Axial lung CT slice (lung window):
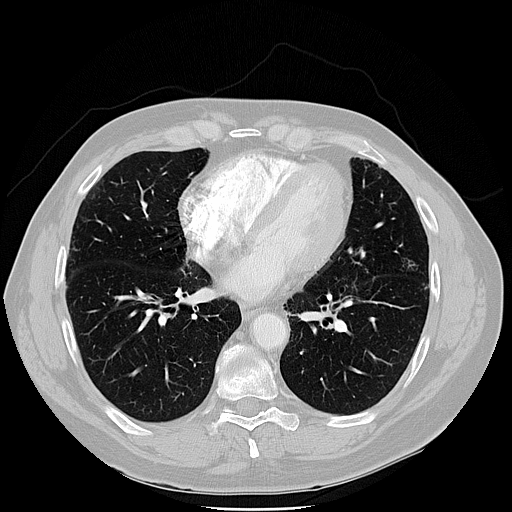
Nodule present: no